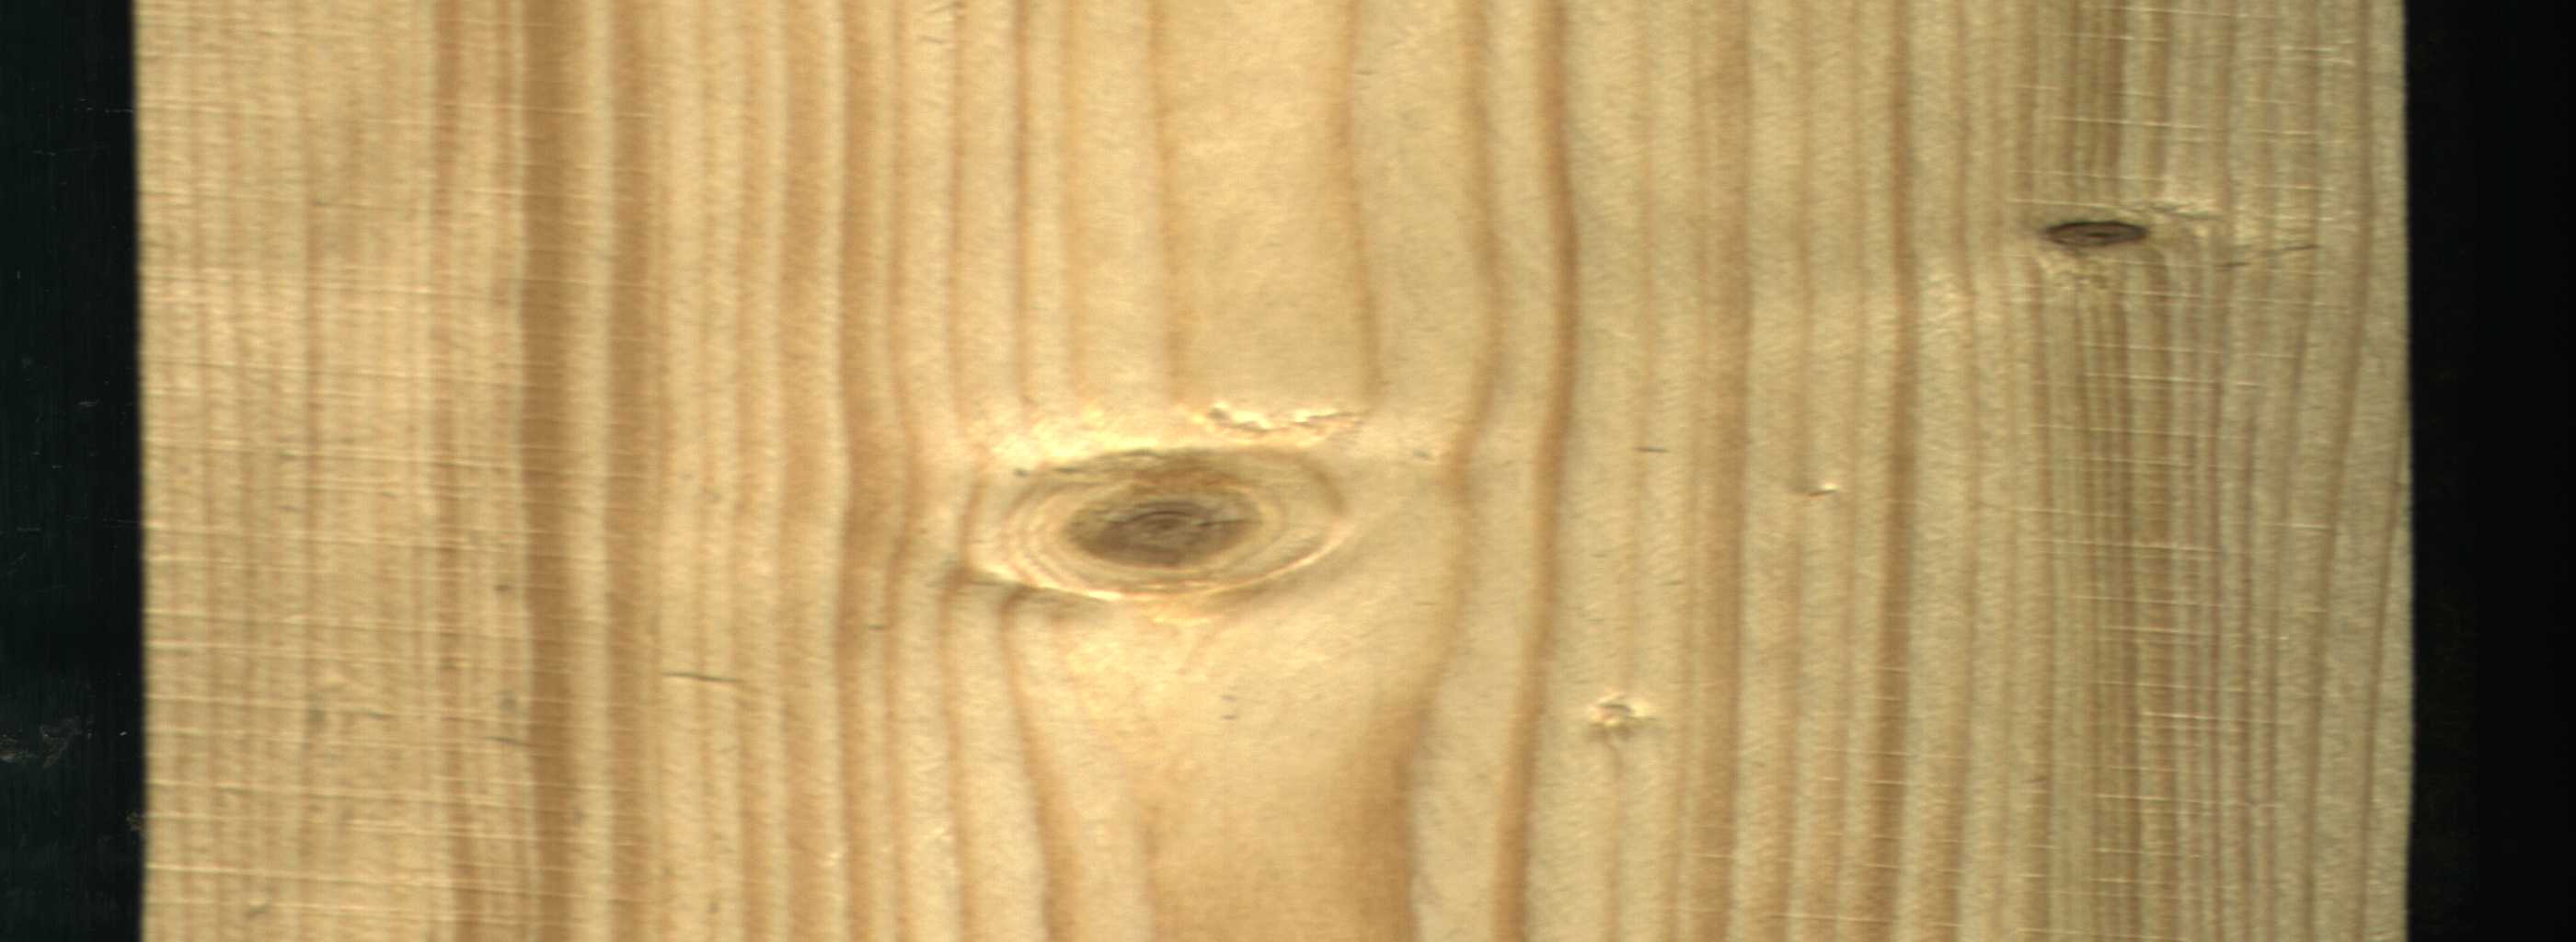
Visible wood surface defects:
Live_Knot
Live_Knot